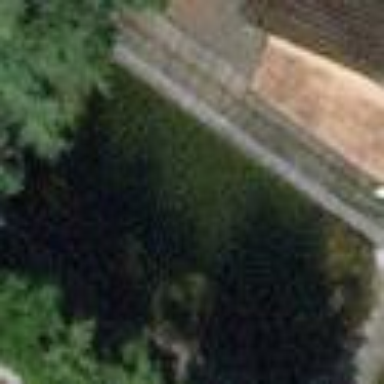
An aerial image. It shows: Swimming pool located in leisure land.